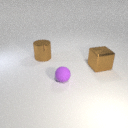
small purple rubber sphere to the left of large brown metal cube